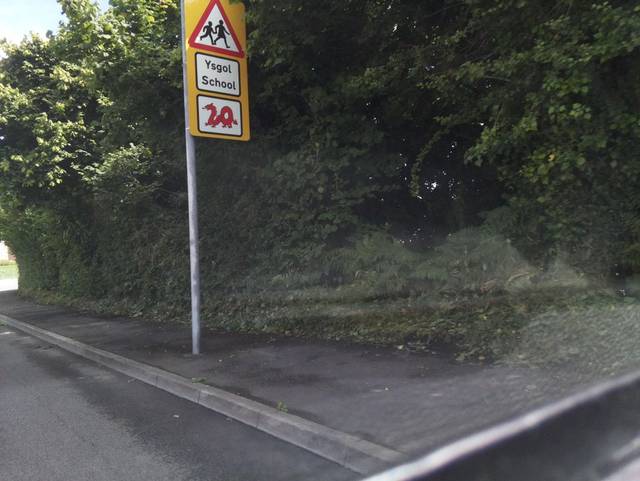
Region: United Kingdom
Coordinates: 51.714, -3.83